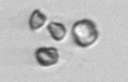
Label: Phaeocystis